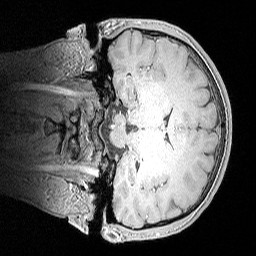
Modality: MP2RAGE
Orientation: coronal
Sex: male
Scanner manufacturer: siemens
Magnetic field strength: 3 T
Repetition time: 5 s
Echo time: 0.00292 s